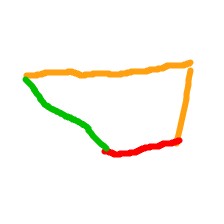
Shape: trapezoid